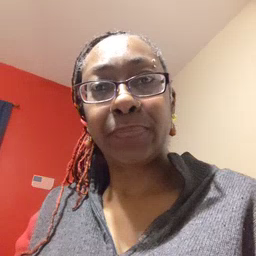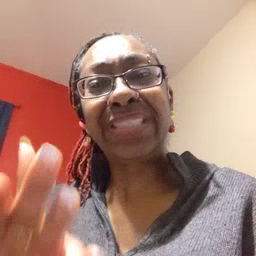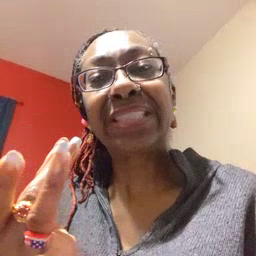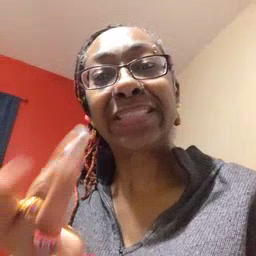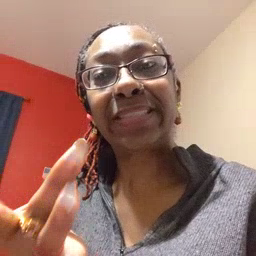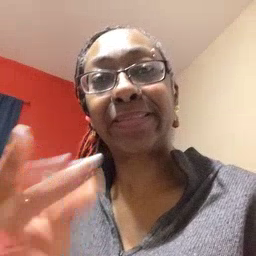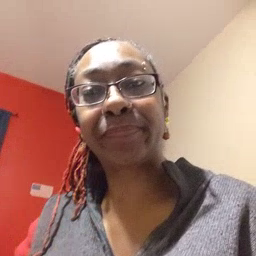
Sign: sticky